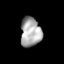
Tissue: prostate
Cell type: Myeloid cells
Senescence score: 0.2527
Nuclear area (px): 592
Mean DAPI intensity: 169.351